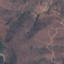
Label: HerbaceousVegetation